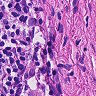
Metastatic tissue present: no